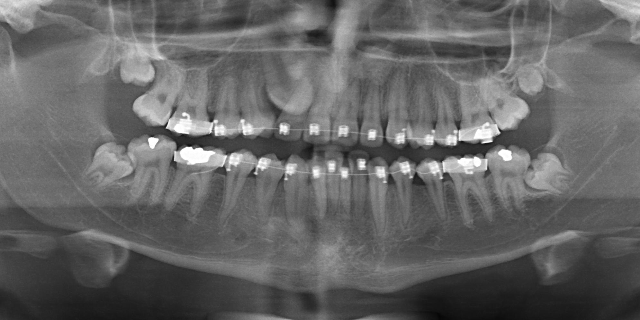
adult